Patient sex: F
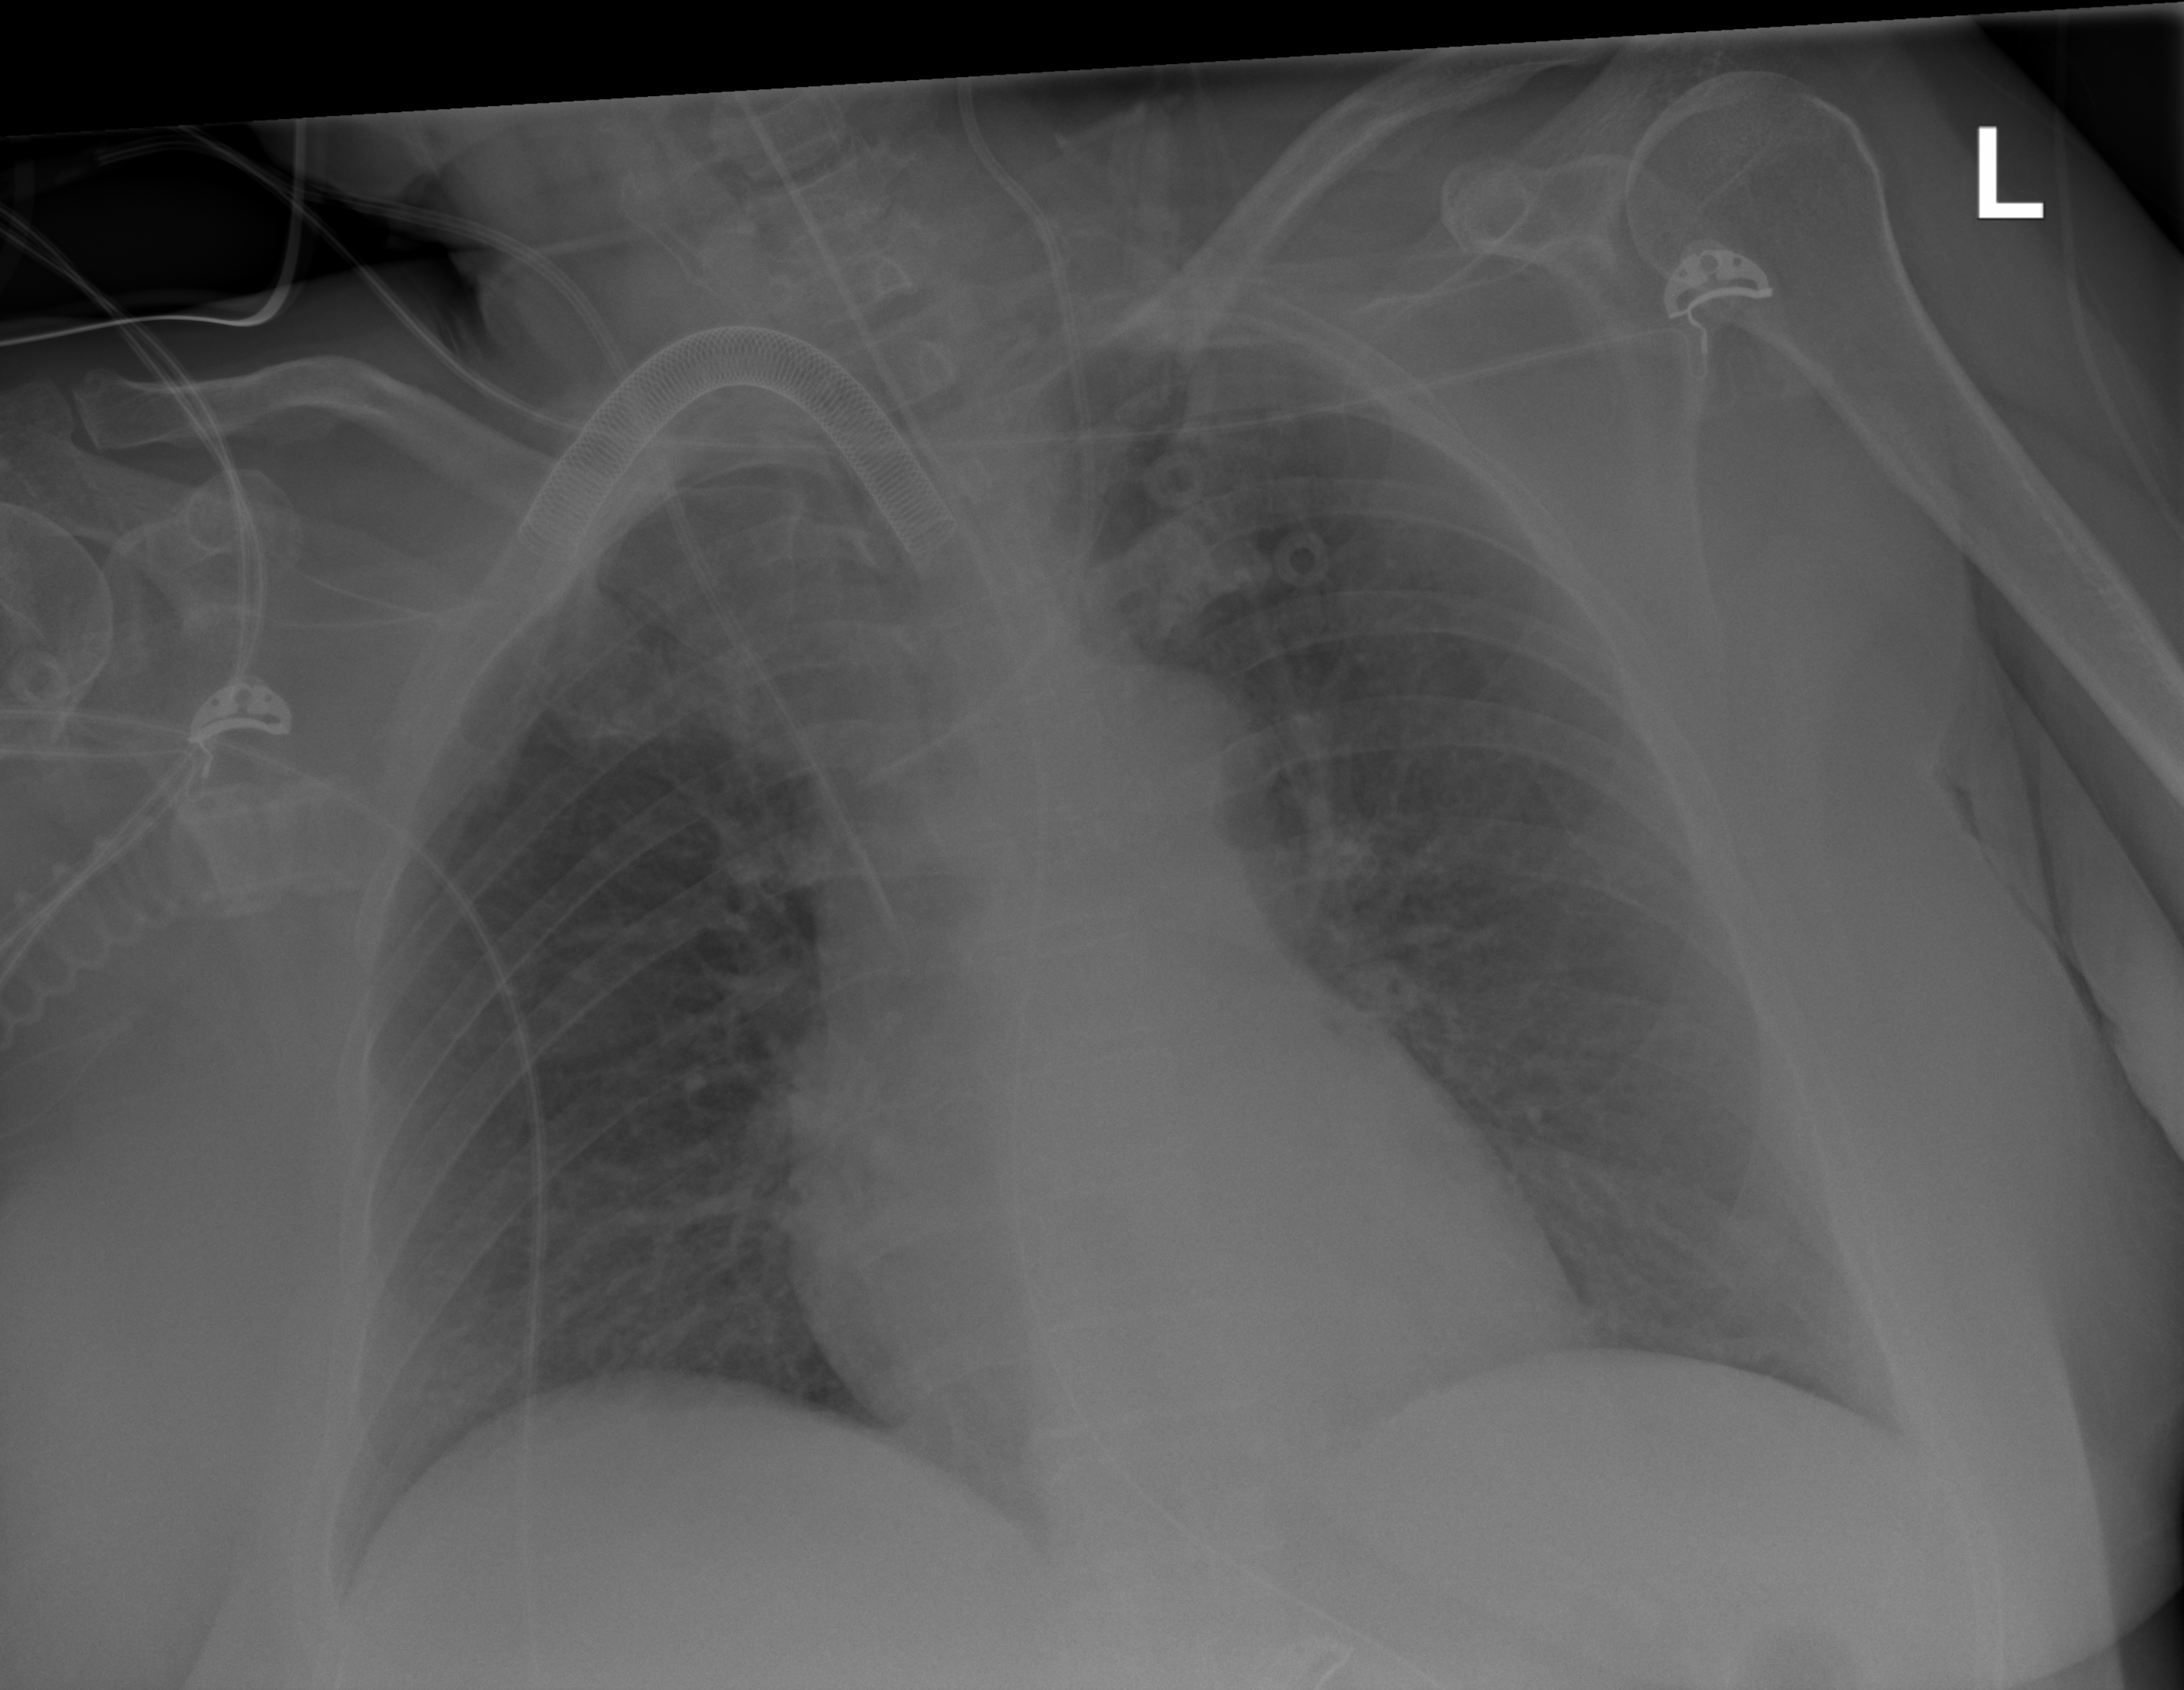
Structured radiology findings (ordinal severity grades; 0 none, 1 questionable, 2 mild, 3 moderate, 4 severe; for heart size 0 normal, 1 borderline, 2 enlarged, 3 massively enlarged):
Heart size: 1
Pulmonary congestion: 0
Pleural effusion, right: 0
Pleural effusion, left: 0
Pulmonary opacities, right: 0
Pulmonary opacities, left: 0
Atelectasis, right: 2
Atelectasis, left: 2